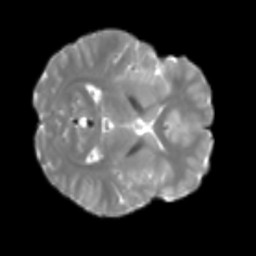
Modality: T2w
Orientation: axial
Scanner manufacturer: siemens
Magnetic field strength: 3 T
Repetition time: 4 s
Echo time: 0.0594 s